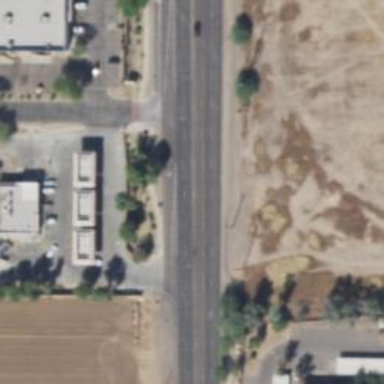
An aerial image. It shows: Secondary road with asphalt surface and sidewalk on the left.